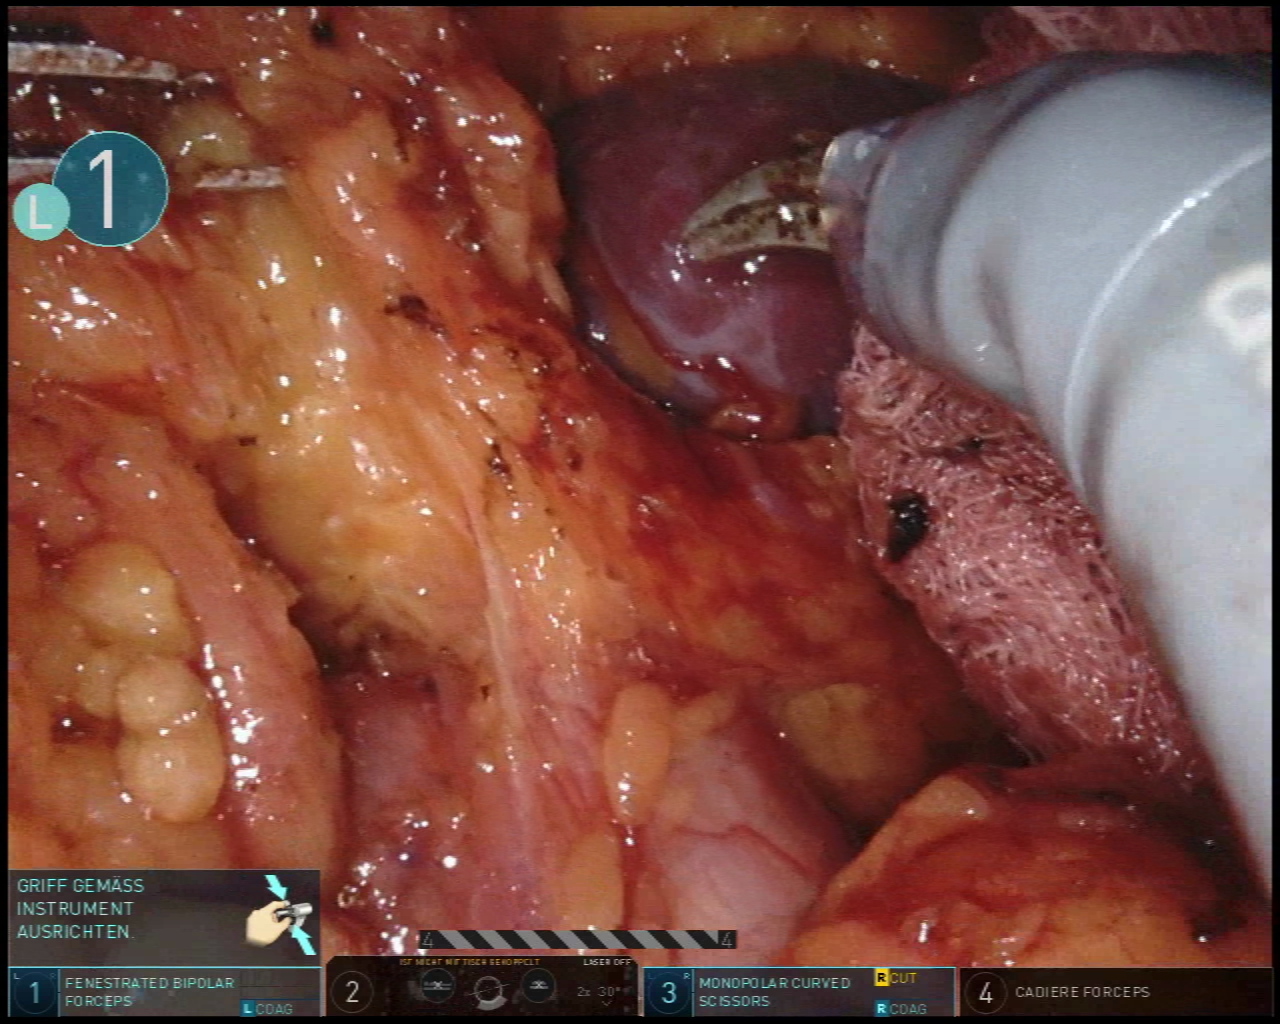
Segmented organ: stomach
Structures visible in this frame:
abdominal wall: no
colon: no
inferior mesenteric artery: no
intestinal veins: no
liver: no
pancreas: no
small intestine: no
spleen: yes
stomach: yes
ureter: no
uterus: no
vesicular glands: no